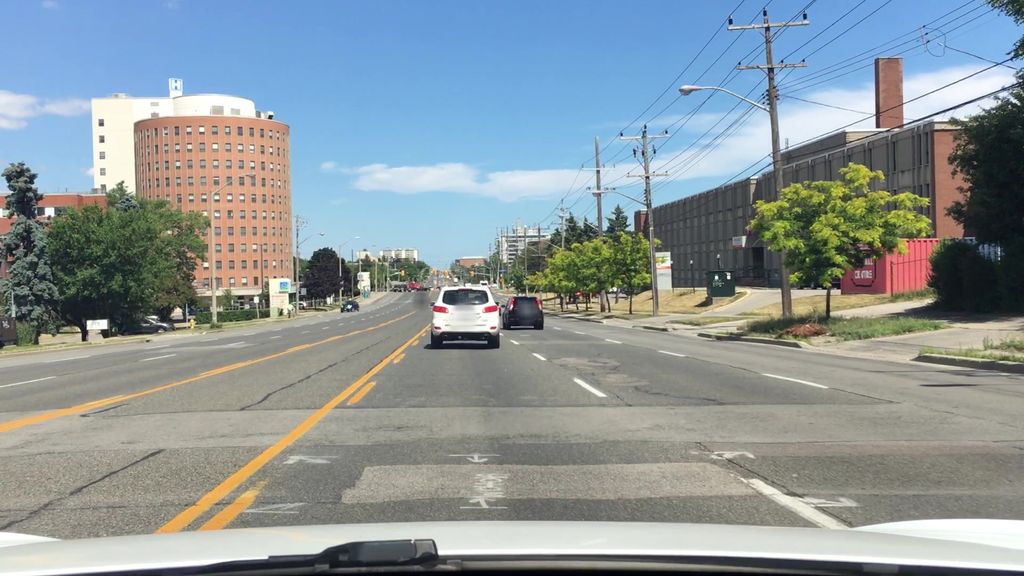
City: toronto